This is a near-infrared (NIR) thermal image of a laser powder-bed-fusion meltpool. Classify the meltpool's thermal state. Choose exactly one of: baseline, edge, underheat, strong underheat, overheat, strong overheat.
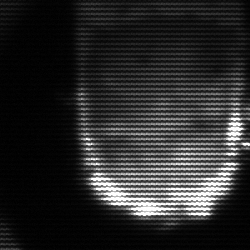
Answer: baseline